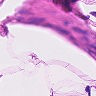
Metastatic tissue present: no